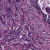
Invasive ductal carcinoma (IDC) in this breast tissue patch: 1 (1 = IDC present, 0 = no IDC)